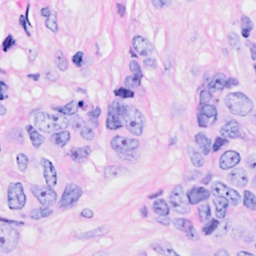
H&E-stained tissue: Breast